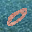
Label: 0